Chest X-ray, PA view. Patient: 37 years old, sex M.
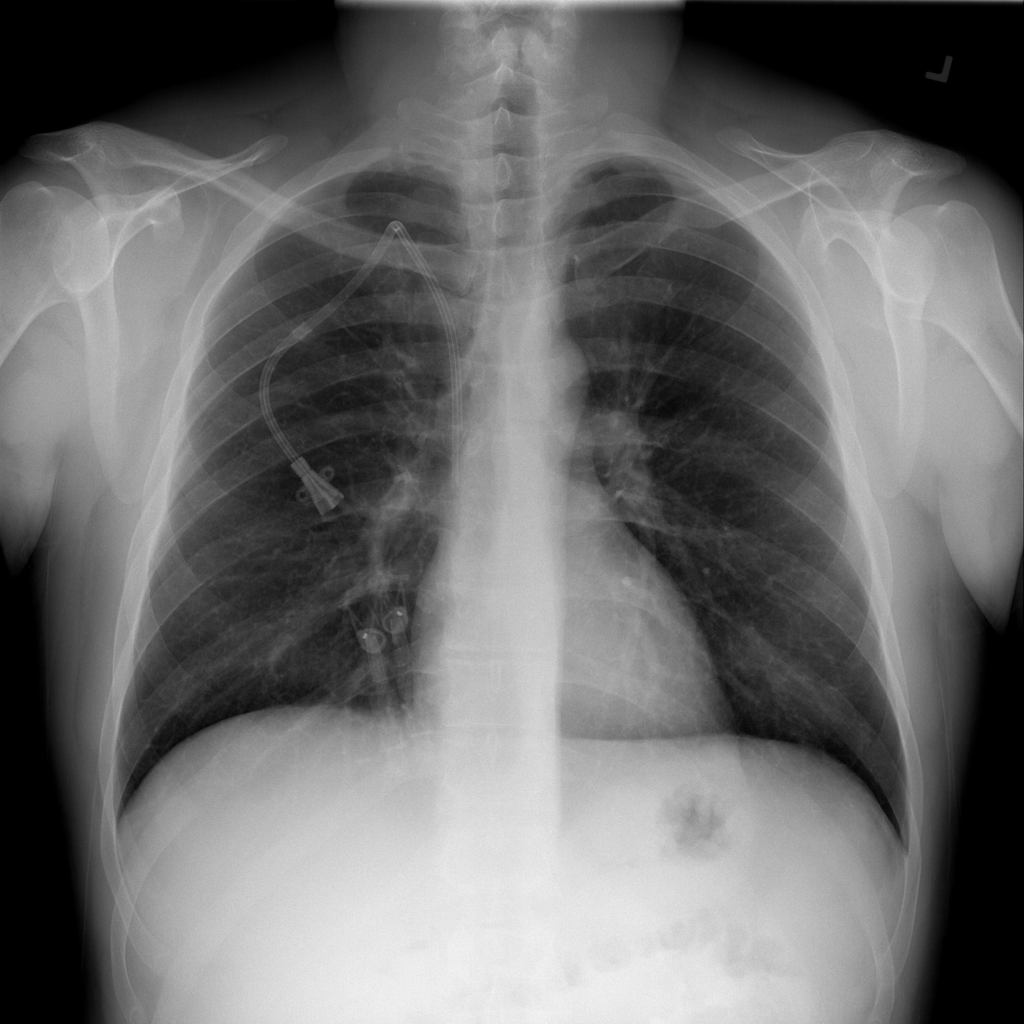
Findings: No Finding